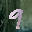
Label: 9